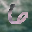
Label: 6